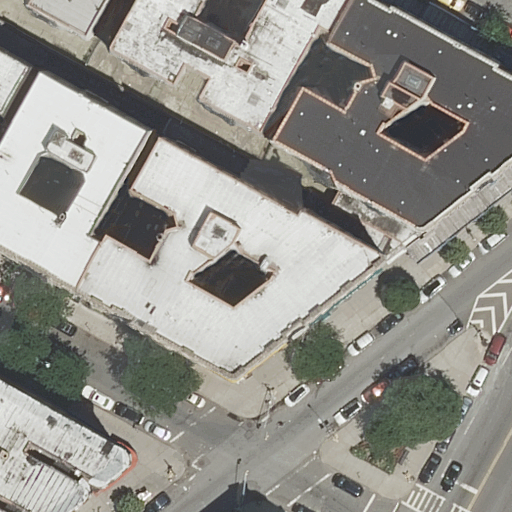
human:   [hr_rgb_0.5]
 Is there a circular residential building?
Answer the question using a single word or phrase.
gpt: no

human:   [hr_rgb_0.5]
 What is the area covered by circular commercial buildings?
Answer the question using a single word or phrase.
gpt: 0m2

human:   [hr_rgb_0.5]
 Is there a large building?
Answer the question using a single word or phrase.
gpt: yes

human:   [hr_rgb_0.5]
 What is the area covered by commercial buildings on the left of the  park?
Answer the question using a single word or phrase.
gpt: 0m2

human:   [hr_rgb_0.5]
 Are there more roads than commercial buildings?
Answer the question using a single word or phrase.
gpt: yes

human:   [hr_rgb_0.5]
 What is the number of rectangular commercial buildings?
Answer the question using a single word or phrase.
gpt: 0

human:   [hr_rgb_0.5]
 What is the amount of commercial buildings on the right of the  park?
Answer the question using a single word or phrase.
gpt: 0

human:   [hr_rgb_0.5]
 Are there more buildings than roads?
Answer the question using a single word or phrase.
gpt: yes

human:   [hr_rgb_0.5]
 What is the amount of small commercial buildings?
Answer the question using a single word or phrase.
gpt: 0

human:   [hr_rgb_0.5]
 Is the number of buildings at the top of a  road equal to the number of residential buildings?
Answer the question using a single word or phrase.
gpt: no

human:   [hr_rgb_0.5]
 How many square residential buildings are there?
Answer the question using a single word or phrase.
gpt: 0

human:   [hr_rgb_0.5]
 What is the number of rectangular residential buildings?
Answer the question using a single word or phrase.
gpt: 2

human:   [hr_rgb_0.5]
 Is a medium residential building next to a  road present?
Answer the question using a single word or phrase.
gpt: yes

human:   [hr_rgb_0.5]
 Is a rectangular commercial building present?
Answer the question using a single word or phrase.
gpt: no

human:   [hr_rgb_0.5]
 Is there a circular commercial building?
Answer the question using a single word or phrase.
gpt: no

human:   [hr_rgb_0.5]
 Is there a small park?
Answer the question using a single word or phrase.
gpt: no

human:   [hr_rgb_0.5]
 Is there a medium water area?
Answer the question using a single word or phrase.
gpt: no

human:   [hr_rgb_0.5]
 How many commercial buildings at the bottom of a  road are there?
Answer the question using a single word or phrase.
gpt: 0

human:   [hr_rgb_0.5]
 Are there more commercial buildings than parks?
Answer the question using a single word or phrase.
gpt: no

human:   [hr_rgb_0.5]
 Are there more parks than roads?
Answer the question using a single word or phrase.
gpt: no

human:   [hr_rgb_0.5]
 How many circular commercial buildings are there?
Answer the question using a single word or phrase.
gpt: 0

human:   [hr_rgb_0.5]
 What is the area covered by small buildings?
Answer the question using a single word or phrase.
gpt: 76m2

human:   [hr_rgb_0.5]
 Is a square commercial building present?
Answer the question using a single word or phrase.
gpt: no

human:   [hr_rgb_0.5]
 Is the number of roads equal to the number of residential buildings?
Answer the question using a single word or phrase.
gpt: no

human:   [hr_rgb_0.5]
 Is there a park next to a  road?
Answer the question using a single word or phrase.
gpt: yes

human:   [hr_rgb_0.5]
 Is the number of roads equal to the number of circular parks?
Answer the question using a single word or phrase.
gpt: no

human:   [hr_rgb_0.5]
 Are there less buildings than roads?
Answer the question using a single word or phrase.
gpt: no

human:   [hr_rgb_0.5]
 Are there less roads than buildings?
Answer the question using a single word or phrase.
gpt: yes

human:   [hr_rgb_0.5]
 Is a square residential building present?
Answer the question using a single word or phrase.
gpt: no

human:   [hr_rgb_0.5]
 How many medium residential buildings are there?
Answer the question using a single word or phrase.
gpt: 2

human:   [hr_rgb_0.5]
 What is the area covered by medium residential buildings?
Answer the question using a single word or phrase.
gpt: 404m2

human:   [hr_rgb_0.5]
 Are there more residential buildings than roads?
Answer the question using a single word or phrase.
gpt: yes

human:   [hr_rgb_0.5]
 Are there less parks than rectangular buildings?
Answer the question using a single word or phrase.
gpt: yes

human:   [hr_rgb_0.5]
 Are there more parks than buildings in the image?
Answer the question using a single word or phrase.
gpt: no

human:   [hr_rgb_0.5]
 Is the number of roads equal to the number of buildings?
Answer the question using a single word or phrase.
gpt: no

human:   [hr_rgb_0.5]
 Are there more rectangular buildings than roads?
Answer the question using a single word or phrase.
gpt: no